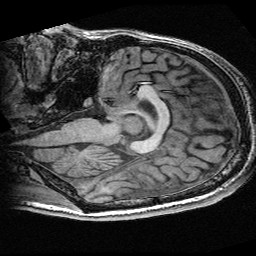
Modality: T1w
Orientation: sagittal
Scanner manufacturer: ge
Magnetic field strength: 3 T
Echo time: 0.00318 s